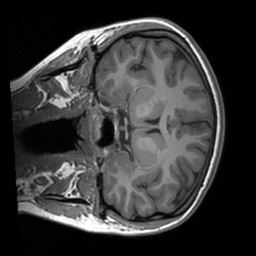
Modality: T1w
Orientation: coronal
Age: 20
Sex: female
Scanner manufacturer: siemens
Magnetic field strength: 3 T
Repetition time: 1.9 s
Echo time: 0.00226 s